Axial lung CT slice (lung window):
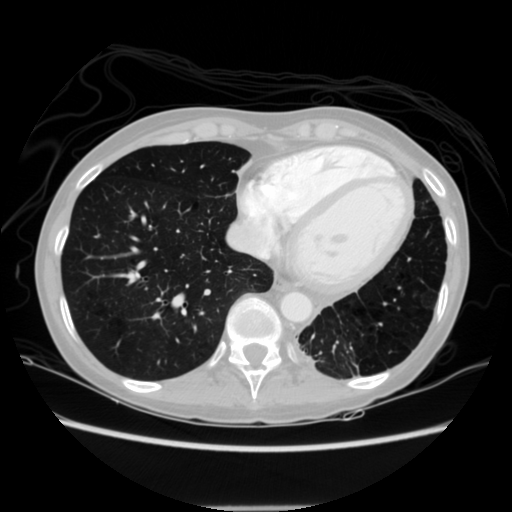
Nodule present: no